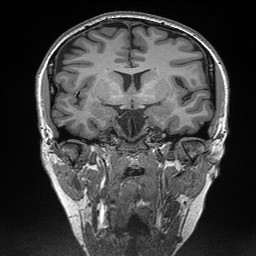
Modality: T1w
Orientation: sagittal
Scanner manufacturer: siemens
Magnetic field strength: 3 T
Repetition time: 2.3 s
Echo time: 0.00298 s